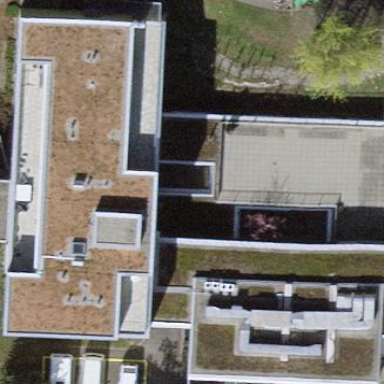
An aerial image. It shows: Building.